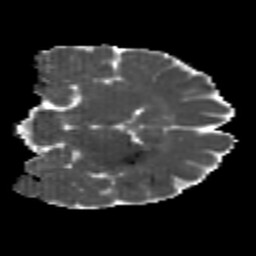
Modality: MD
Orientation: coronal
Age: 24
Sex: male
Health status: healthy
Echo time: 0.074 s